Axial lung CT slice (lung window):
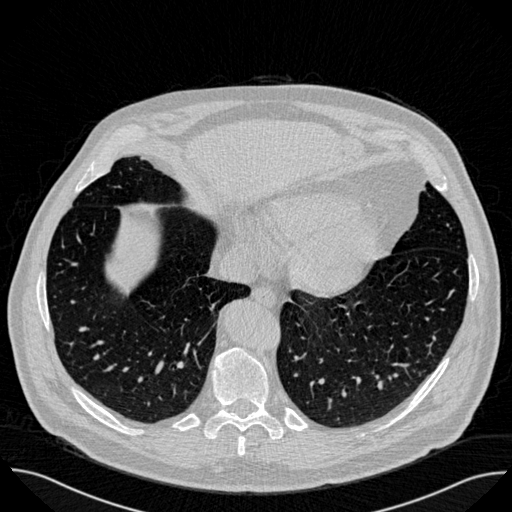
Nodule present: no